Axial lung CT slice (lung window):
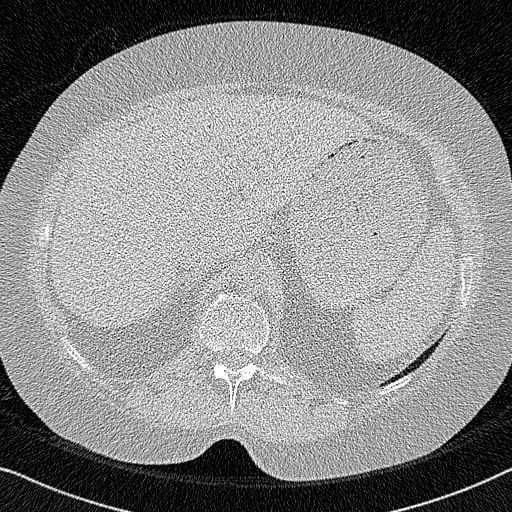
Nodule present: no